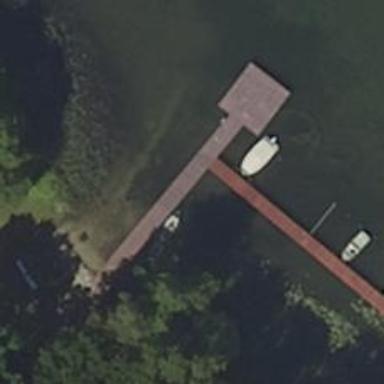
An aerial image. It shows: Man-made pier.